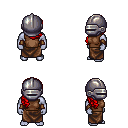
a pixel art fantasy rpg character, male body template, dark elf, purple skin, brown sleeveless shirt, robe skirt, red right-swept hairstyle, metal helm, leather bracers, four views (front, back, left, right), 2x2 character sprite sheet, small pixel art, hard edges, no anti-aliasing